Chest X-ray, PA view. Patient: 24 years old, sex F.
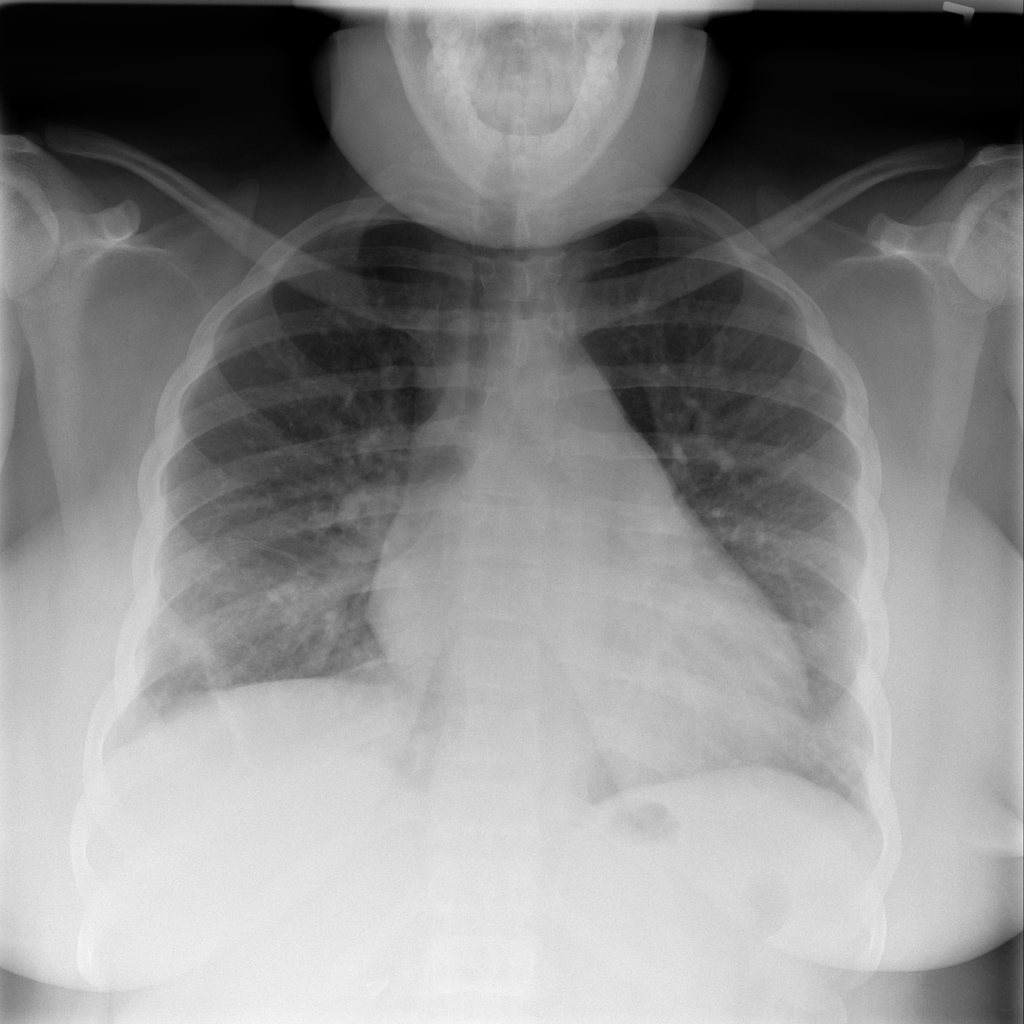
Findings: Infiltration